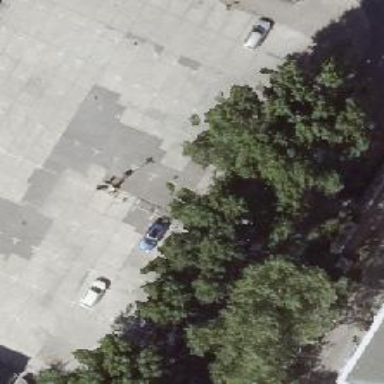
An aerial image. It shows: Concrete parking aisle on service road.